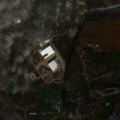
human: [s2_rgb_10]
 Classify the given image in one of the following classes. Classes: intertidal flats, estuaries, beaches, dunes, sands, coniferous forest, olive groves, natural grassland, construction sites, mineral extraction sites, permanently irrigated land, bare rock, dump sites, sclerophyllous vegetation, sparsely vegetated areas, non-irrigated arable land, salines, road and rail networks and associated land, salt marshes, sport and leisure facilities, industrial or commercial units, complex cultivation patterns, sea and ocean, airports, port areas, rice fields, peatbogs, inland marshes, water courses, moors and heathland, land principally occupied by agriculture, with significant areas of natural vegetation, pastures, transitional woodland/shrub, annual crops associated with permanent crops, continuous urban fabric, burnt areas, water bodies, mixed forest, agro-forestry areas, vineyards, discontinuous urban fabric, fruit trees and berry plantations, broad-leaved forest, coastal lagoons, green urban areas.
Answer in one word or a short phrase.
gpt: discontinuous urban fabric, industrial or commercial units, non-irrigated arable land, complex cultivation patterns